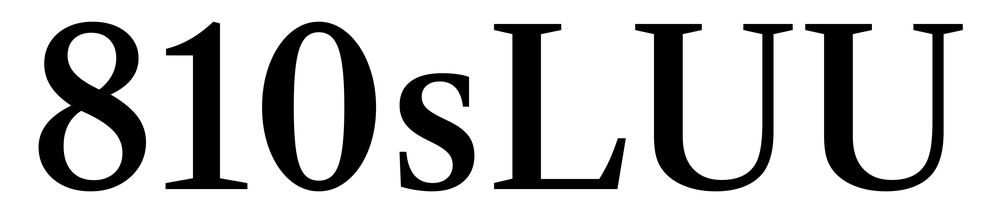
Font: LibreCaslonText_Medium